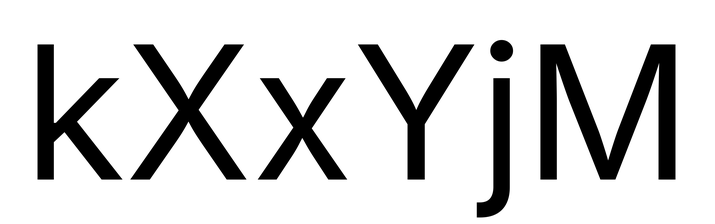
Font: Inter_Regular